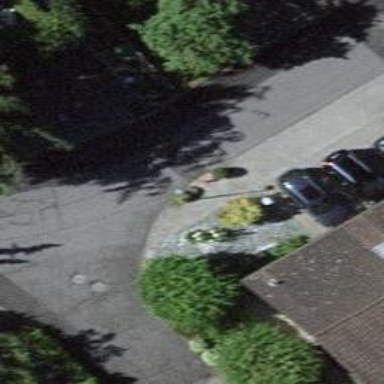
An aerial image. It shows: Kerb serving as barrier.